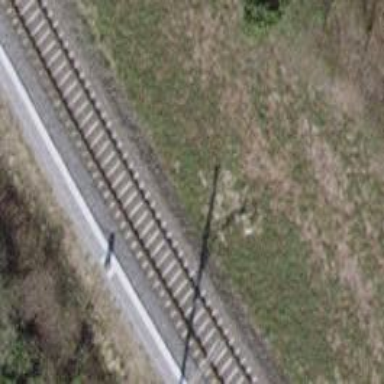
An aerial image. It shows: Single railway track with electrified contact line.